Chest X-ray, PA view. Patient: 63 years old, sex F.
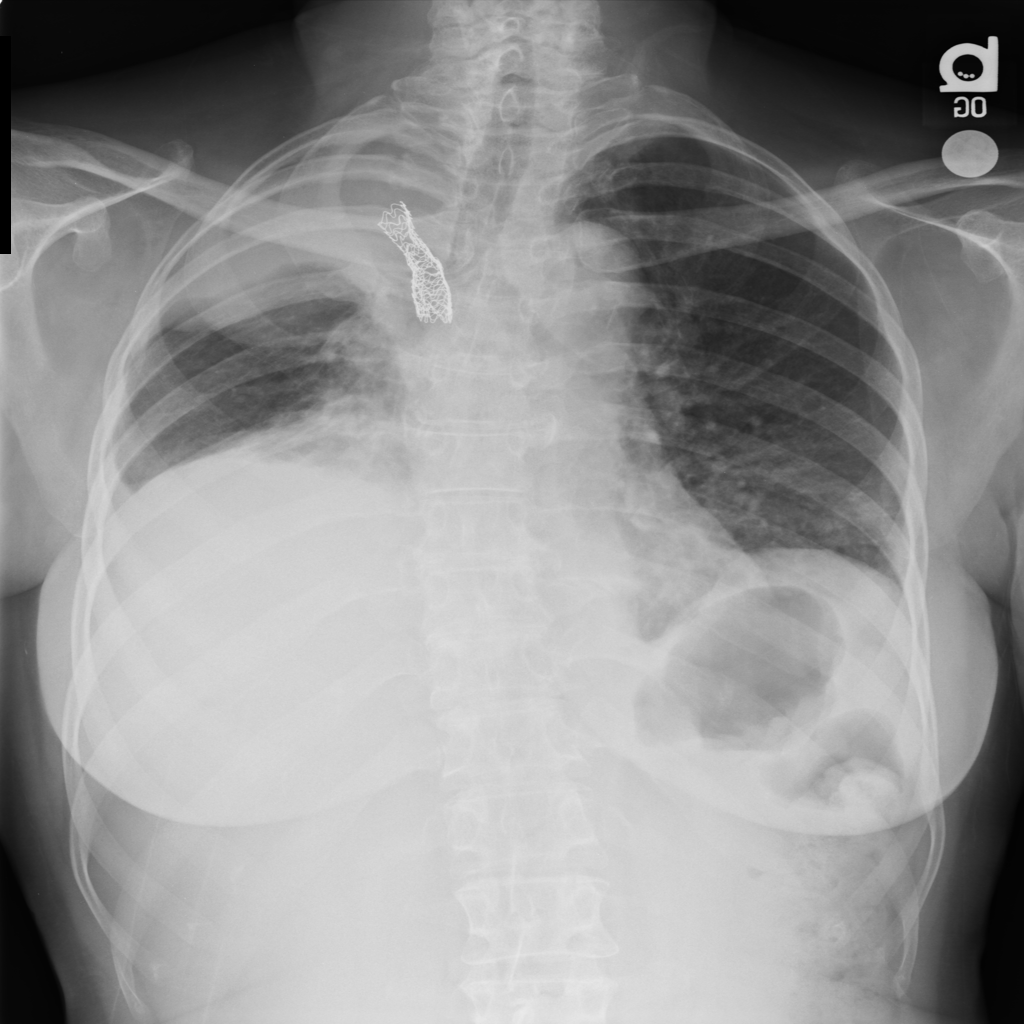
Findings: Mass